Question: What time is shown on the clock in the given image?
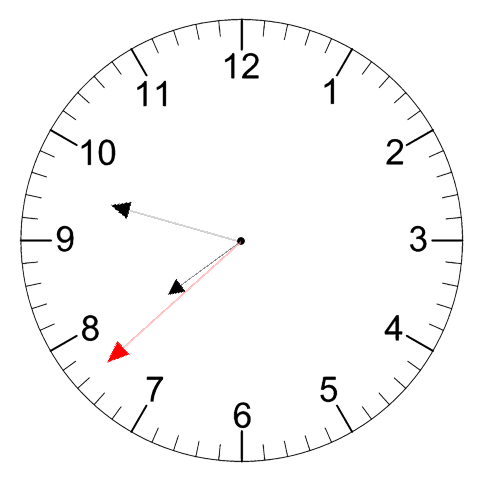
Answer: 07:47:38